Interaction volume radius: 10 \u00c5
Interaction volume height: 10 \u00c5
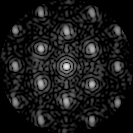
Disorder parameter: 0.275